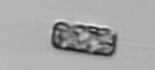
Label: Thalassiosira